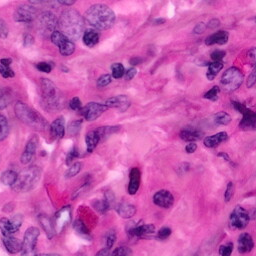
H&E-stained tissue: Pancreatic